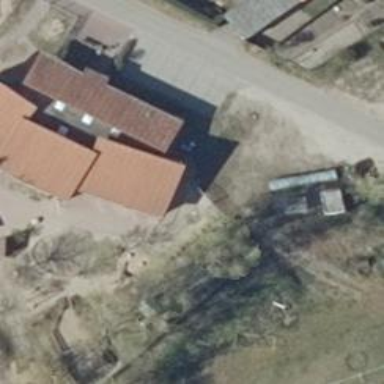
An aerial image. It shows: Kindergarten building.